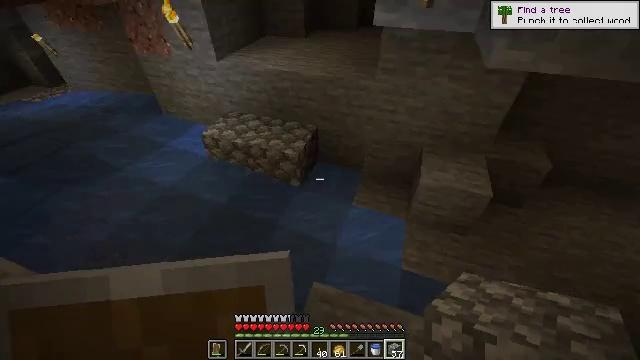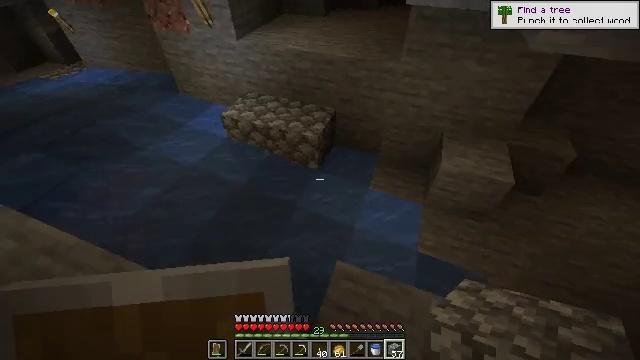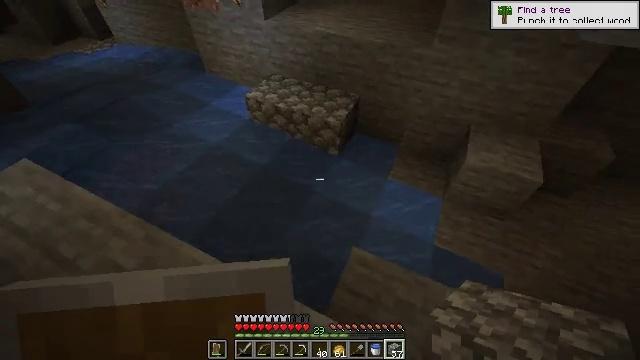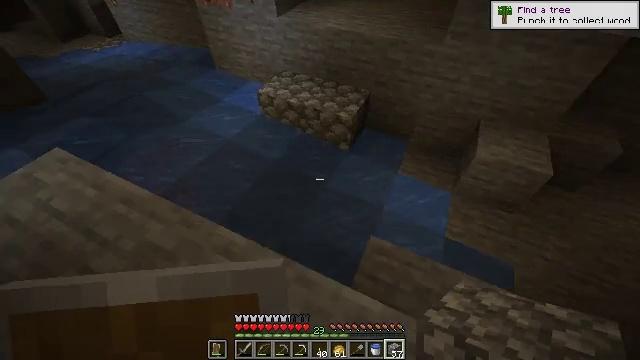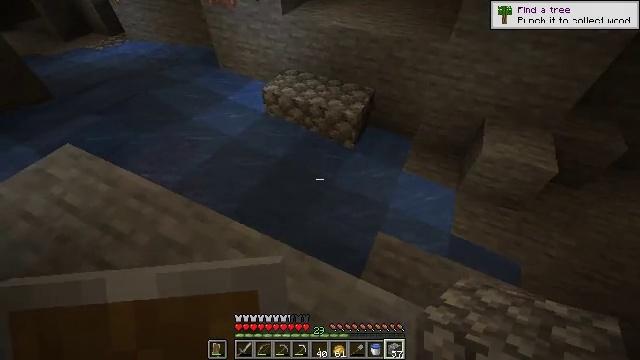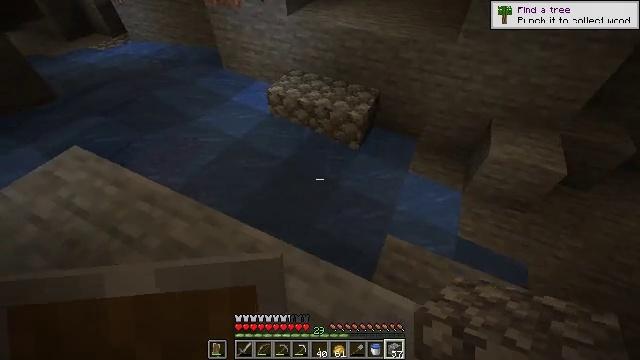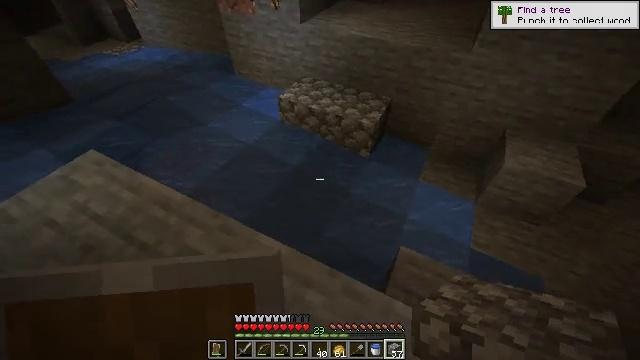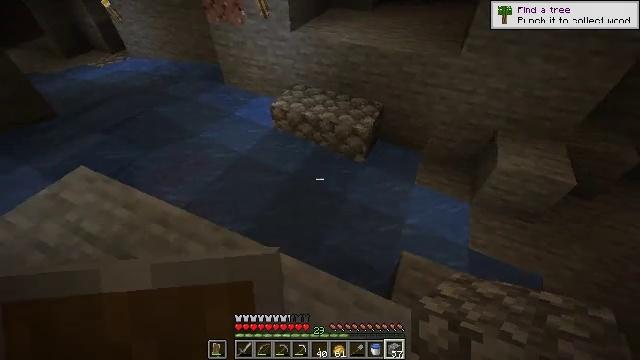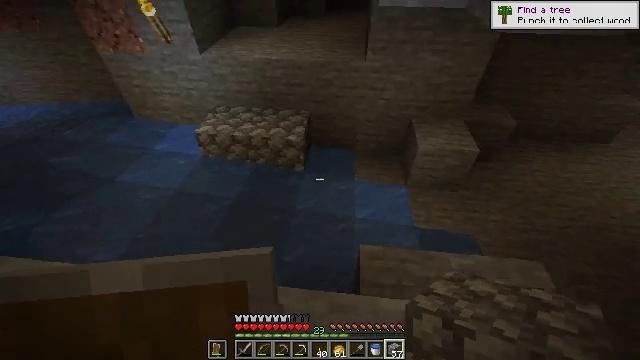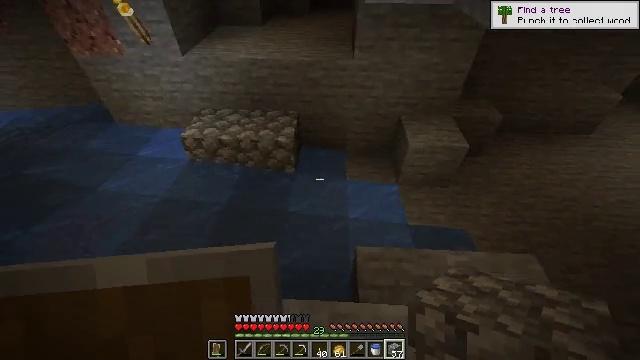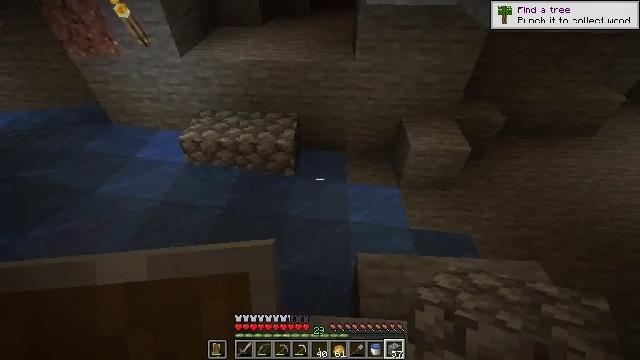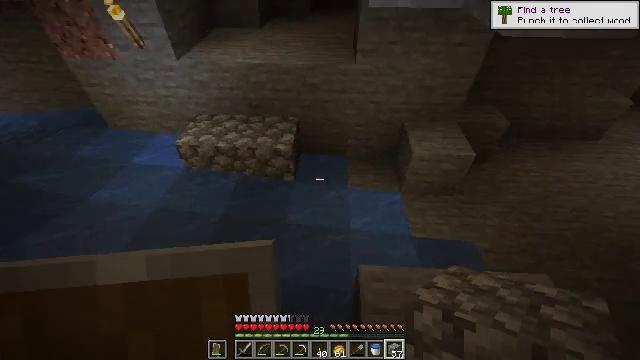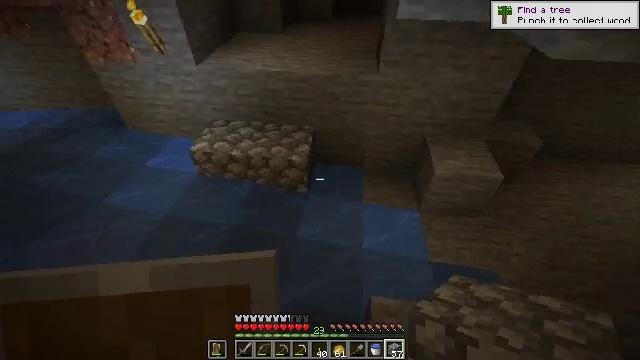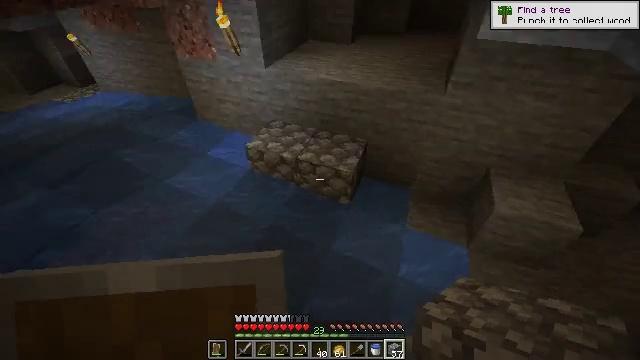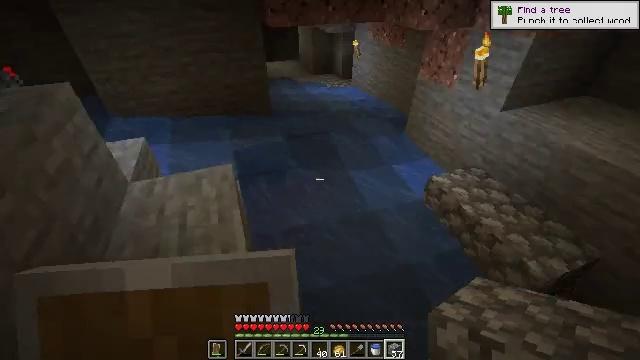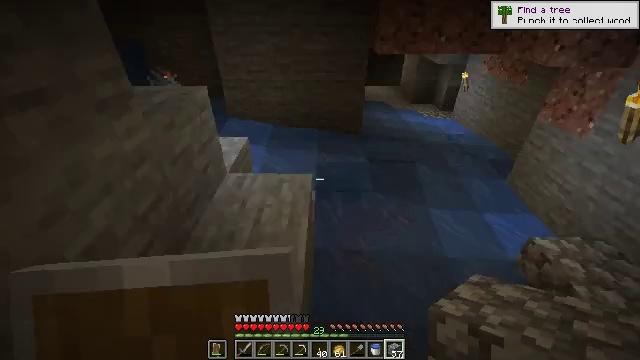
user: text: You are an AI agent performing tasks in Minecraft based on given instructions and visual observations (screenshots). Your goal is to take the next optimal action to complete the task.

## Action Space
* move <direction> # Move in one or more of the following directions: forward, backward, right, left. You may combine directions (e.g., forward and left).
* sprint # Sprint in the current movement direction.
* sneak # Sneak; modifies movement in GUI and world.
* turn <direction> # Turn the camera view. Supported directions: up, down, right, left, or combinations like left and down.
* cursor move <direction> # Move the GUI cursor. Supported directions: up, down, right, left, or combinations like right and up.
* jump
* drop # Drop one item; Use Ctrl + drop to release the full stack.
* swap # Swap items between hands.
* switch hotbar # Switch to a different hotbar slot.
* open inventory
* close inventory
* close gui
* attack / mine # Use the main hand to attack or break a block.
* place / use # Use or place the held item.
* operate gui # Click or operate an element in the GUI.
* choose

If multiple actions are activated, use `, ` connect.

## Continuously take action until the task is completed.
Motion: motion action
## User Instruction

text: Collect sugar cane near water sources.
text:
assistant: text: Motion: move back and move left, turn left and down
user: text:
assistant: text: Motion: move back and move left, turn left and down
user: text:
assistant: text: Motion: move back and move left
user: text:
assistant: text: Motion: move back and move left
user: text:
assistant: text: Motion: move back and move left
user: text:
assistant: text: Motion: move left, turn left and up
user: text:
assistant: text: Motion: turn right and up
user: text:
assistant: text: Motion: turn right and up
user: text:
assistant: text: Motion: move forward, turn right
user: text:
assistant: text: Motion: move forward
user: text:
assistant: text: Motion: move forward
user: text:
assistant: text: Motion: move forward, turn left
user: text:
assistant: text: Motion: turn left and up
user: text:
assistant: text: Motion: turn left and up
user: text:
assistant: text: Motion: turn left and up
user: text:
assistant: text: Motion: move forward, turn left and up
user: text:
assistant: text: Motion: move forward, turn left and up
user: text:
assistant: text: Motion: move forward
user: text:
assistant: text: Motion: move forward
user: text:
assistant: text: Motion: move forward
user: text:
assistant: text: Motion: move forward
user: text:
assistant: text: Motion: move forward
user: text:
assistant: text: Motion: move forward
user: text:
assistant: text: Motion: move forward
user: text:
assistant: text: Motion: move forward, turn left and down
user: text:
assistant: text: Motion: move forward, turn left
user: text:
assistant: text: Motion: move forward, turn left and down
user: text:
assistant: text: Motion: move forward, turn left and down
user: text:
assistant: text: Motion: move forward, turn left and down
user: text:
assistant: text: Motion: move forward, turn left